Field crop: maize
Growth stage: 2
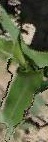
Species: maize